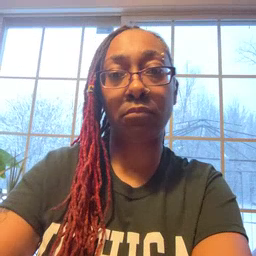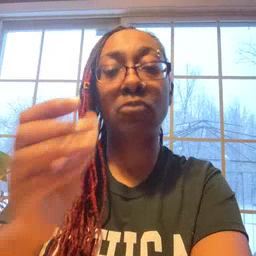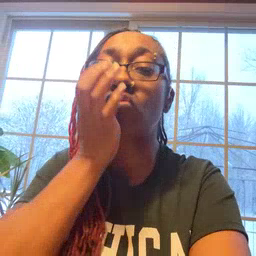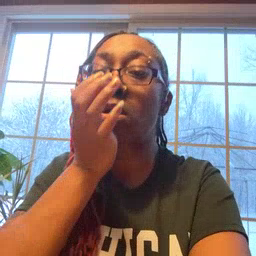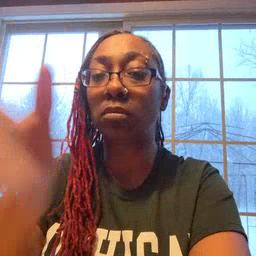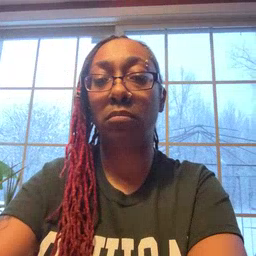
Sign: grass